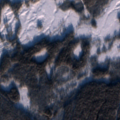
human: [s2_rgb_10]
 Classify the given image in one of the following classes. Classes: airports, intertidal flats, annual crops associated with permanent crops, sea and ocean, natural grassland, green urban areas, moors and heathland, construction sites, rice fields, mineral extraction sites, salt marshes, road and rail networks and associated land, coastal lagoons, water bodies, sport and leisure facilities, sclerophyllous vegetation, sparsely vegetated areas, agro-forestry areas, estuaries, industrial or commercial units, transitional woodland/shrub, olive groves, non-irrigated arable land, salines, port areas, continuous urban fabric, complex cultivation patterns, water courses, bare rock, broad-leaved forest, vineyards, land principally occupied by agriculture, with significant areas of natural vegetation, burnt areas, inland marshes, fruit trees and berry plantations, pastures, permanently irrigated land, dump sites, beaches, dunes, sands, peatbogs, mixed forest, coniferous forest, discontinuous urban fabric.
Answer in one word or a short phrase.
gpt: coniferous forest, transitional woodland/shrub